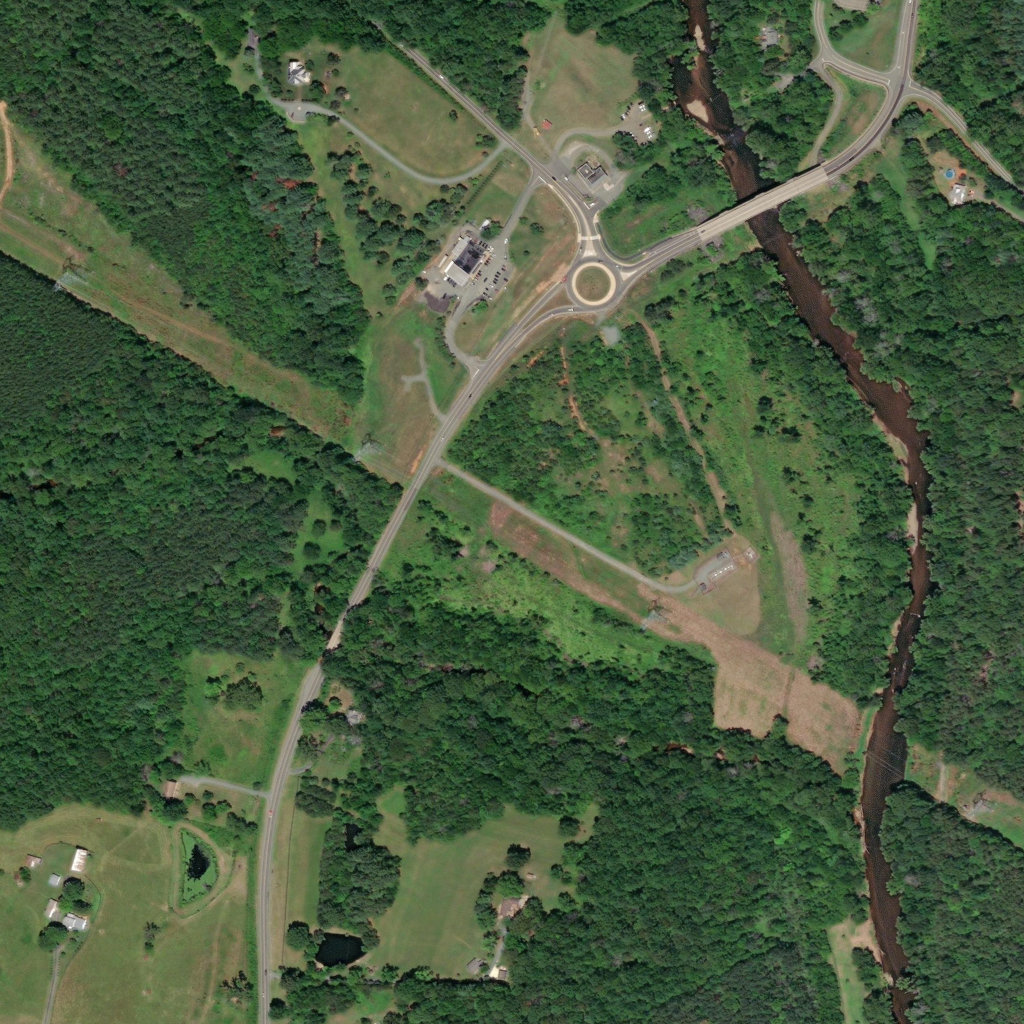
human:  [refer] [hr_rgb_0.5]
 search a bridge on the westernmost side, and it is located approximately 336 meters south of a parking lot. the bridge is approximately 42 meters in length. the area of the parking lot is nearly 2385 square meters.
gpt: <box>[[31, 60, 34, 64, 0]]</box>

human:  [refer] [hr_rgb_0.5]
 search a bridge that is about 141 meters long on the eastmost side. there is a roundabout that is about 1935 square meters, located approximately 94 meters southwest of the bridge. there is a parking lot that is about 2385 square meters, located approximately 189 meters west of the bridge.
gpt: <box>[[68, 16, 81, 23, 0]]</box>

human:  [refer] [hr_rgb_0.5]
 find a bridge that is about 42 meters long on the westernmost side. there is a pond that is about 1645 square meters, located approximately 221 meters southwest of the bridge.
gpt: <box>[[31, 60, 34, 64, 0]]</box>

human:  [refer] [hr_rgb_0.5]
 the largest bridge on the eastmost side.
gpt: <box>[[68, 16, 81, 23, 0]]</box>